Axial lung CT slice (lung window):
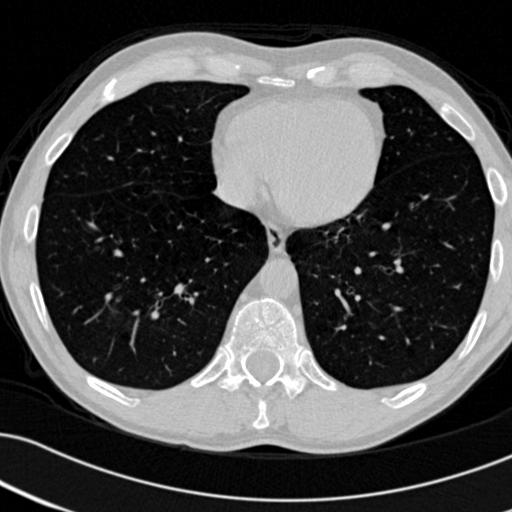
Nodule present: no